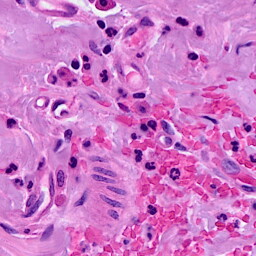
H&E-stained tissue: Breast